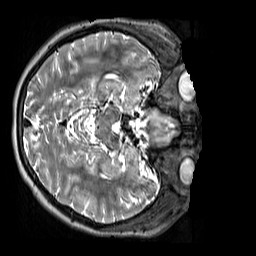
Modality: T2w
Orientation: axial
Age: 13
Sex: female
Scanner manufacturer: siemens
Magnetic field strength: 3 T
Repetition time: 3.2 s
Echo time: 0.408 s